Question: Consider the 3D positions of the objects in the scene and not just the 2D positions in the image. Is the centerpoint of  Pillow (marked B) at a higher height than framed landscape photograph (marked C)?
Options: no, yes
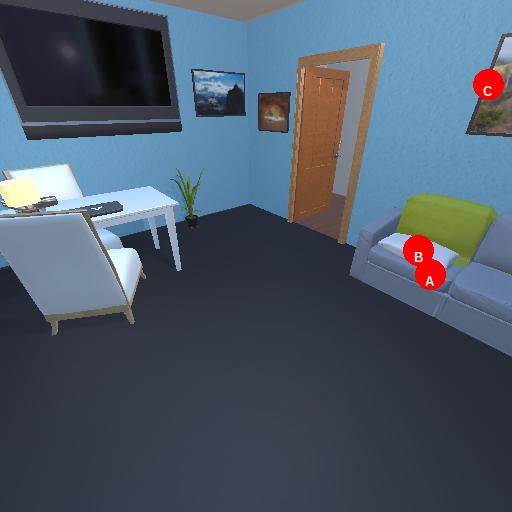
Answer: no